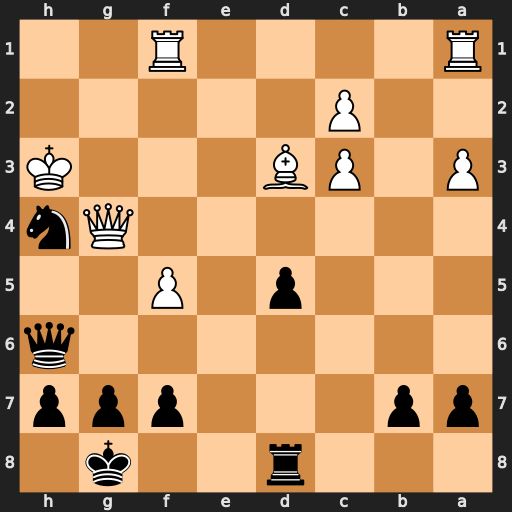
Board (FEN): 3r2k1/pp3ppp/7q/3p1P2/6Qn/P1PB3K/2P5/R4R2
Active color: b
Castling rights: -
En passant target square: -
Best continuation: Nxf5+ Kg2 Ne3+ Kg3 Nxg4